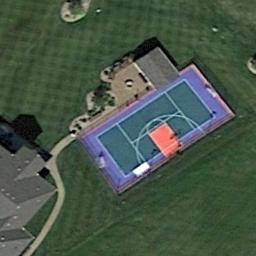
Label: basketball_court